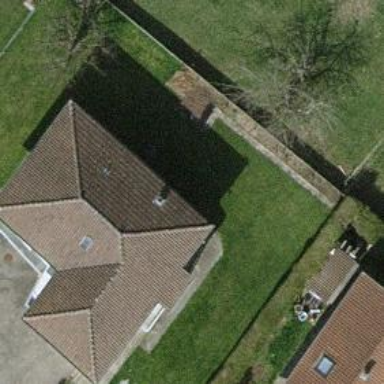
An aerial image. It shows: View of roof edge.